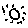
Label: sun